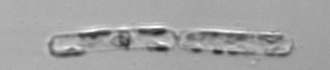
Label: Dactyliosolen_fragilissimus